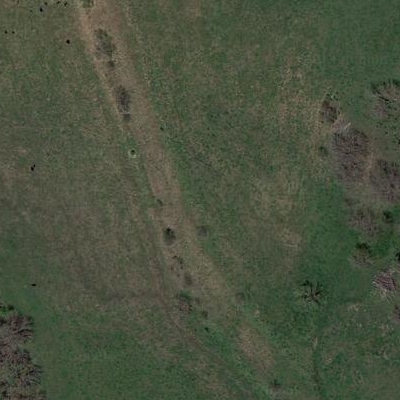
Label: Grass